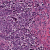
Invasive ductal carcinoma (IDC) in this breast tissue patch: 1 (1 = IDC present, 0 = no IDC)